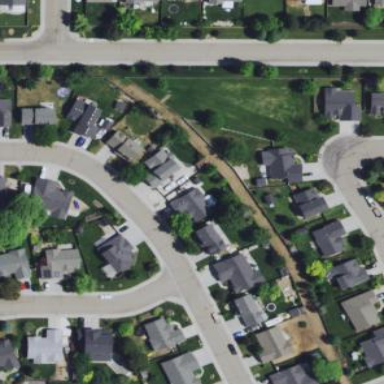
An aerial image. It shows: Sidewalk along the footway.